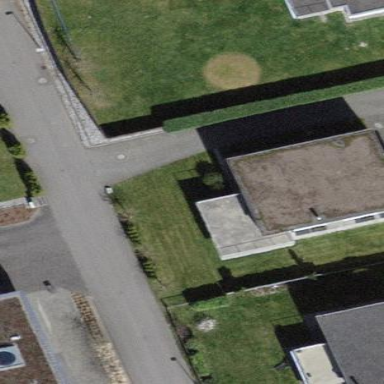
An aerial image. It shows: Residential building.